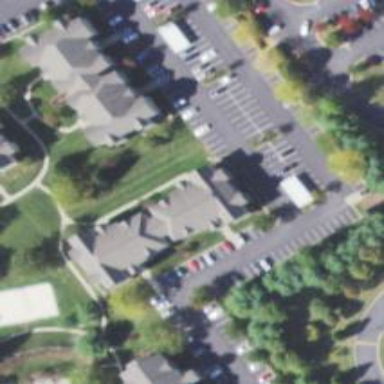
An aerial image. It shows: Ground parking area.